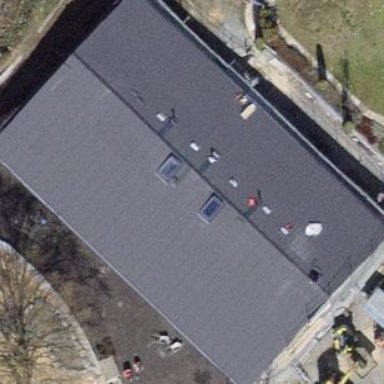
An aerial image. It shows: Kindergarten building.